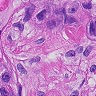
Metastatic tissue present: yes